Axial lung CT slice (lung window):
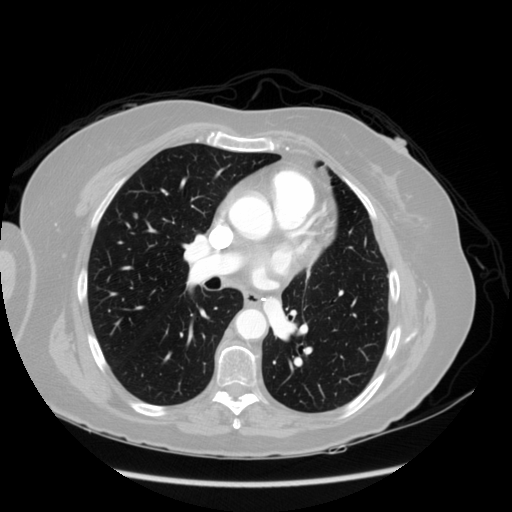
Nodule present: yes
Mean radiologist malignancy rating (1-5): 2.5